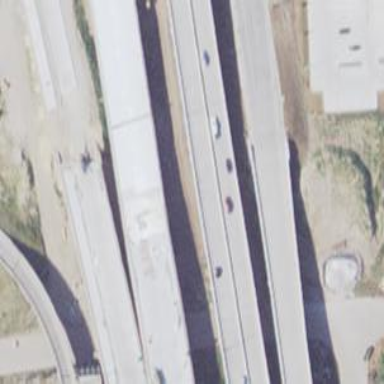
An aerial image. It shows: Motorway bridge.